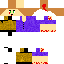
A male human skin with medium skin, wearing brown long hair dressed in a blue hoodie and black pants, featuring a closed mouth.